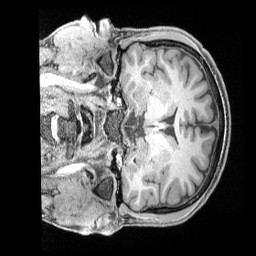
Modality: T1w
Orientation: coronal
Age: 34
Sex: male
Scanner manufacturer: siemens
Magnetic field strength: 3 T
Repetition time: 2 s
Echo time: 0.00211 s